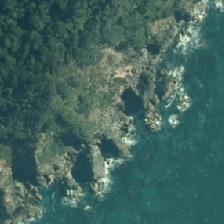
Land cover: low_producing_grassland